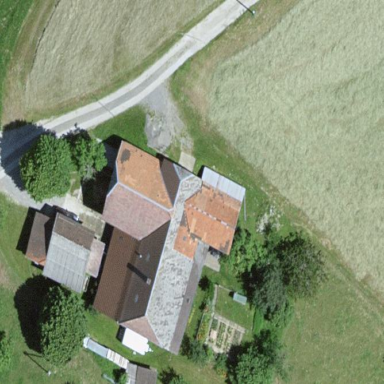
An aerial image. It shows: Farm building.